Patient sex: M
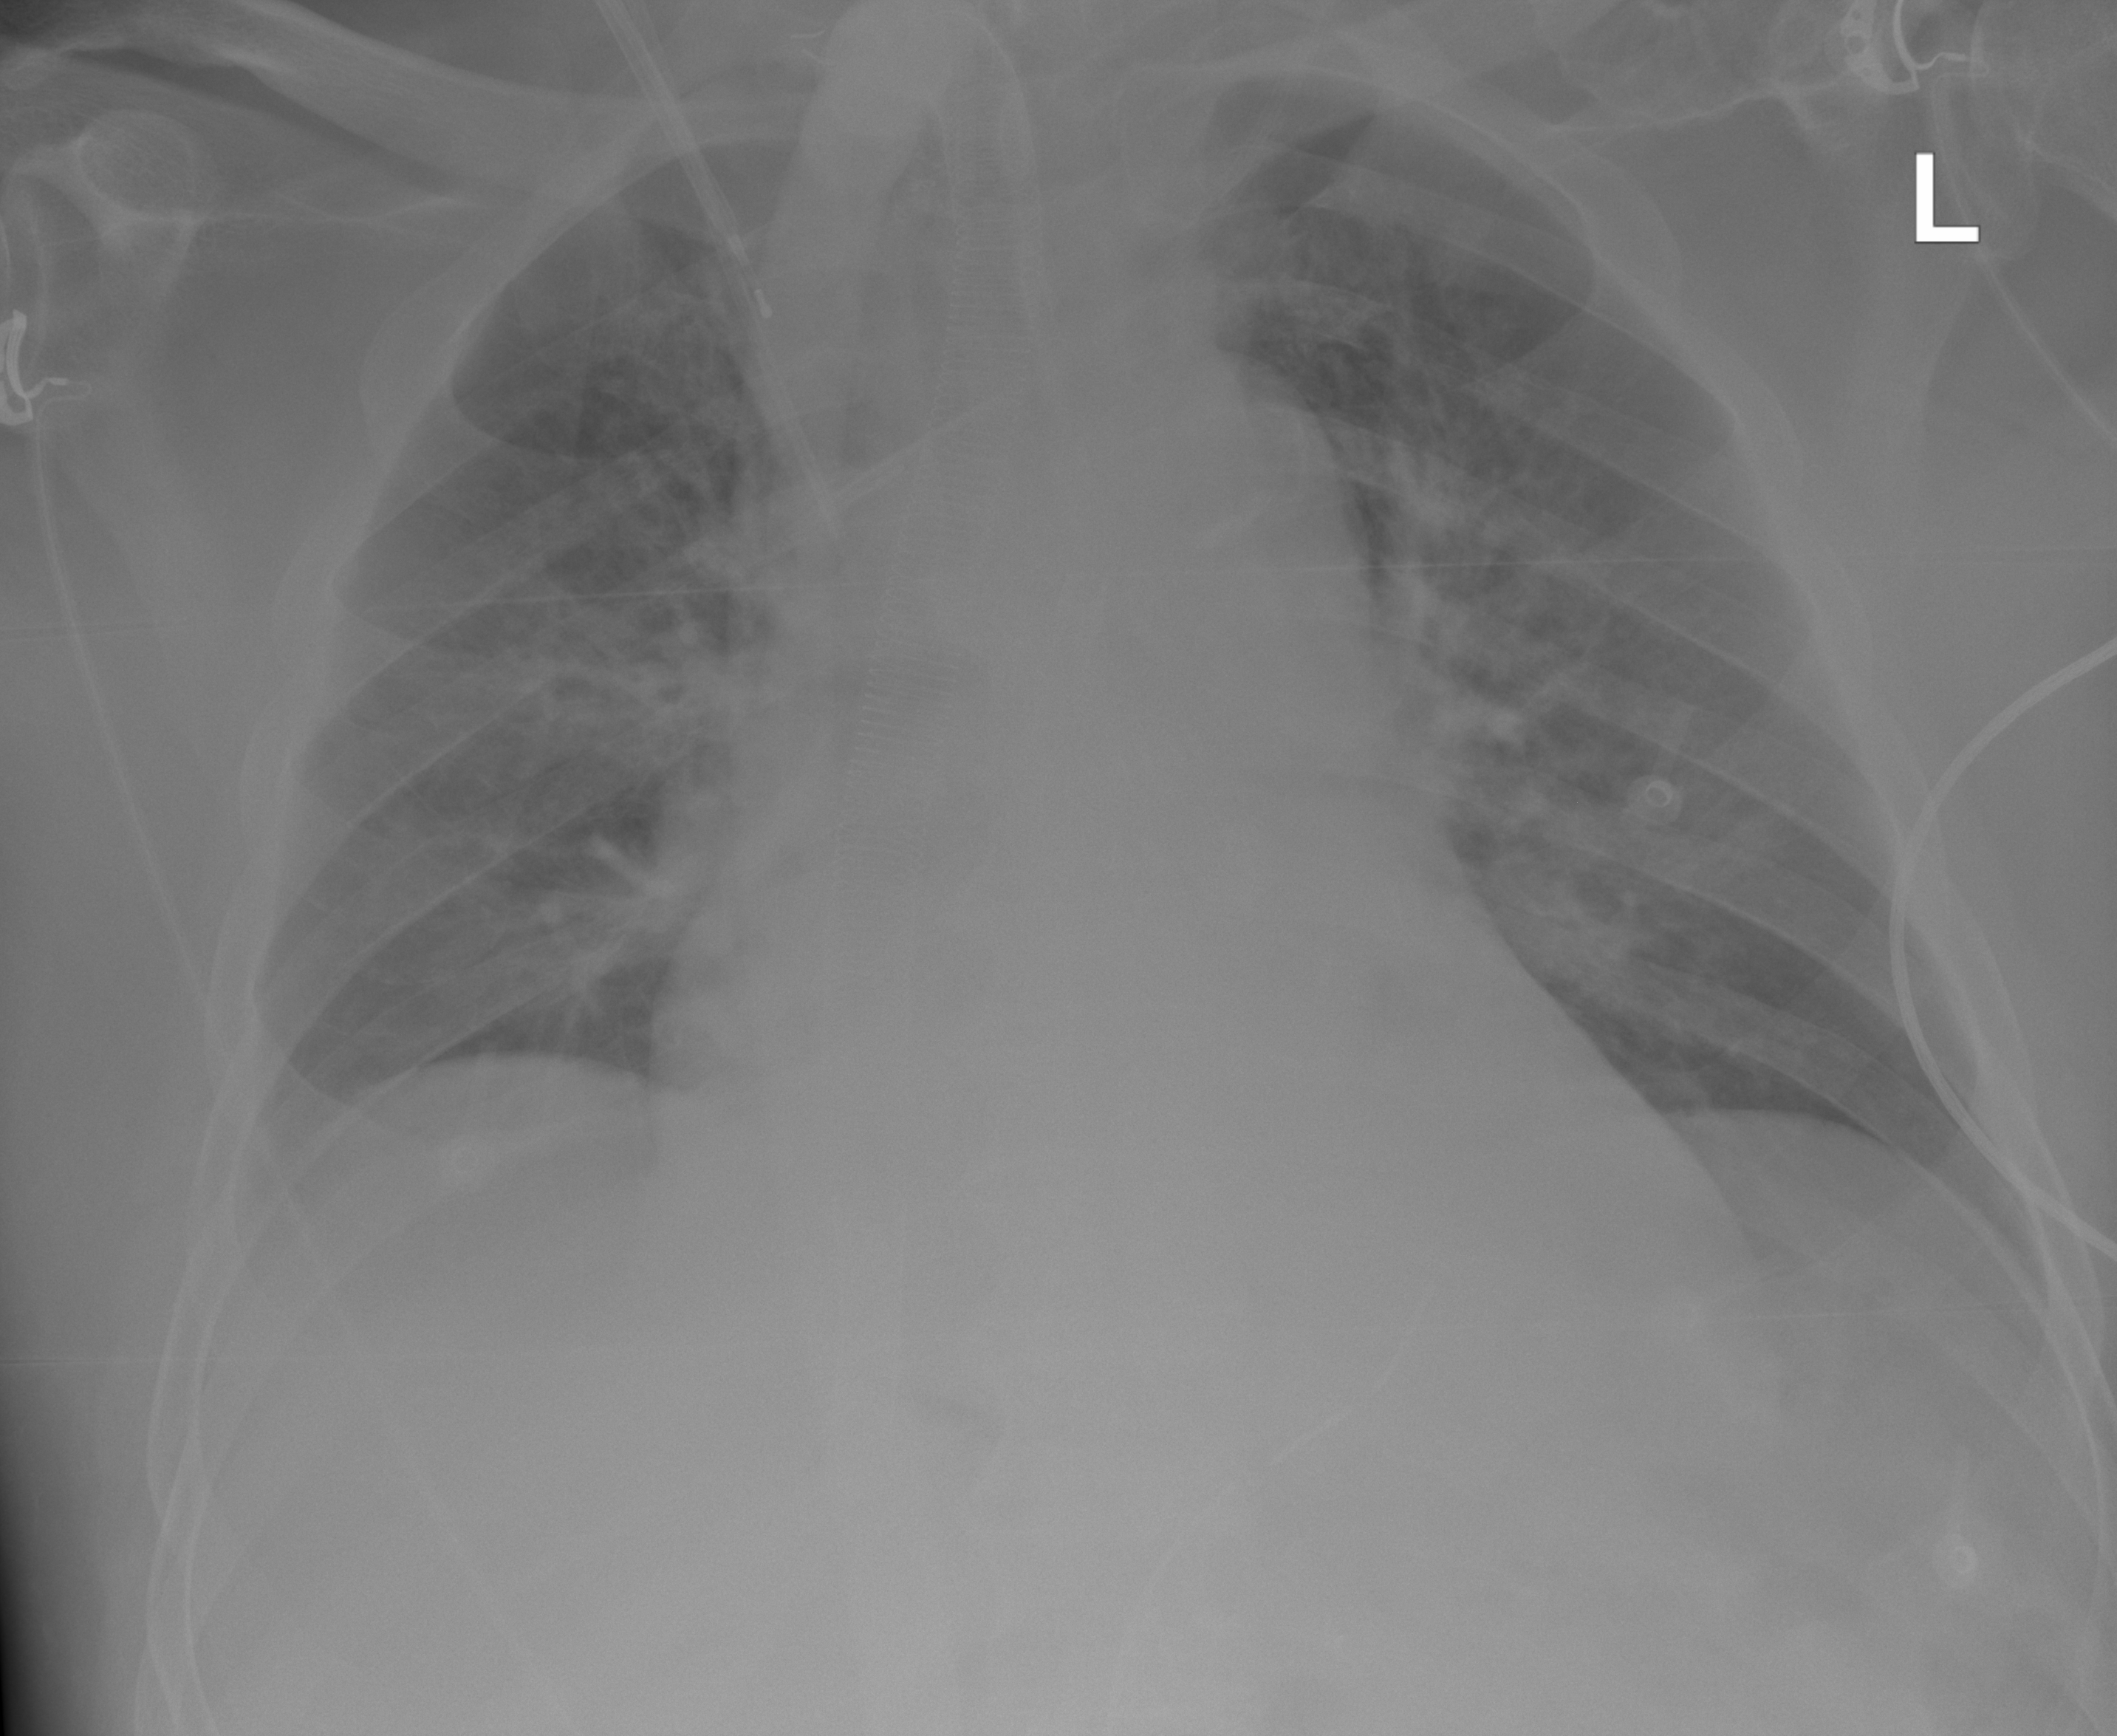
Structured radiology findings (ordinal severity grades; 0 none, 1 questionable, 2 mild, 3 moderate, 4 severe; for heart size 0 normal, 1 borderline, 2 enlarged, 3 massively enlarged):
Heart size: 3
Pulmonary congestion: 2
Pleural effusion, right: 0
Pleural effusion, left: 0
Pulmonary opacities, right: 0
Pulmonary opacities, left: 0
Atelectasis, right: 0
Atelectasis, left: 0